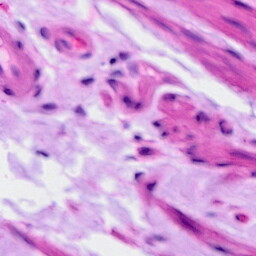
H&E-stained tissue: Ovarian